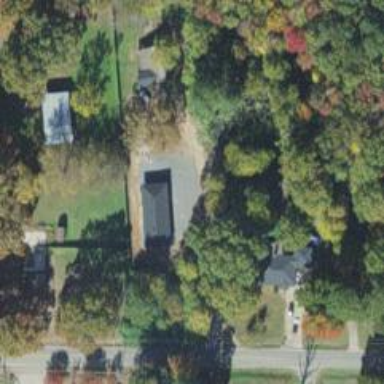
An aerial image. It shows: Driveway.